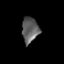
Tissue: prostate
Cell type: Epithelial cells
Senescence score: 0.3263
Nuclear area (px): 415
Mean DAPI intensity: 95.484